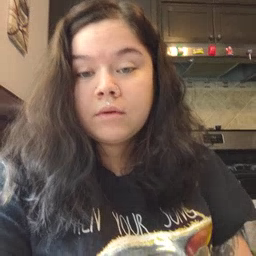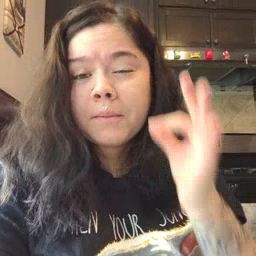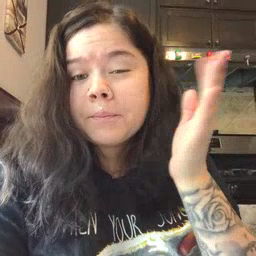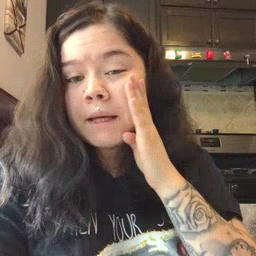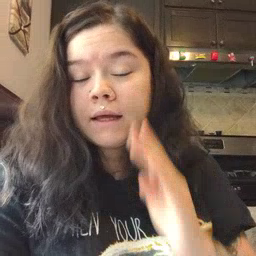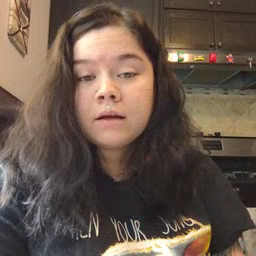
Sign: bee